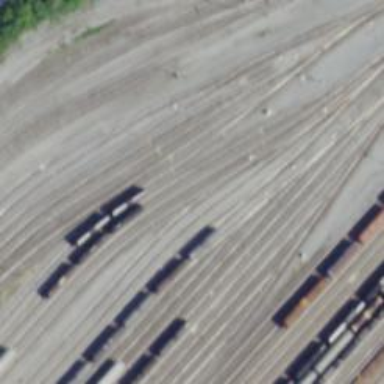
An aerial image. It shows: Railway yard in service.